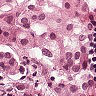
Metastatic tissue present: yes